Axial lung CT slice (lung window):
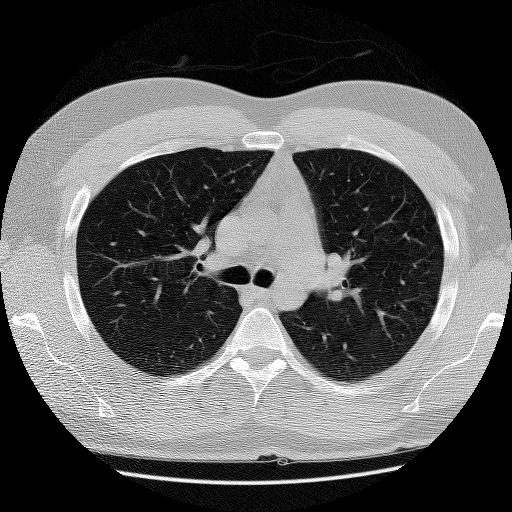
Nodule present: no